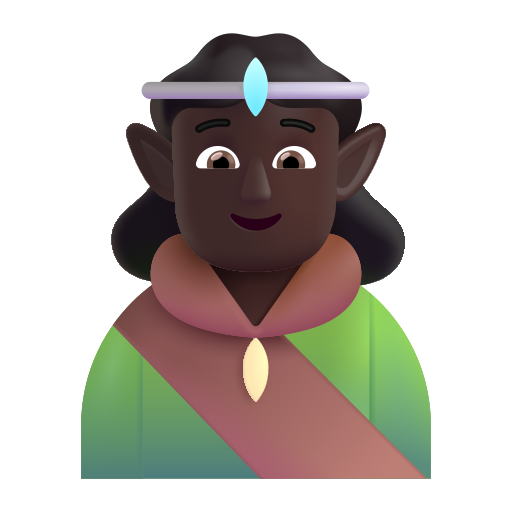
person elf color dark